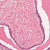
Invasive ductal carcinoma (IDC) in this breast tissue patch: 0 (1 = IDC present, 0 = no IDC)